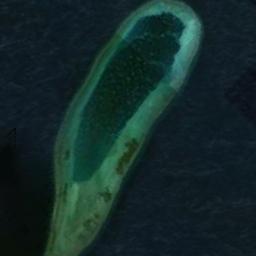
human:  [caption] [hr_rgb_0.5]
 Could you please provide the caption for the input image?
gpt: The long green island is surrounded by blue water, And the island’s green plants flourish .

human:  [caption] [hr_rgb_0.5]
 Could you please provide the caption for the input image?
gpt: There are many trees on the island .

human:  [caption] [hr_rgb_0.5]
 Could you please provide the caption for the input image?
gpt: The island with dense vegetation is surrounded by deep blue waters .

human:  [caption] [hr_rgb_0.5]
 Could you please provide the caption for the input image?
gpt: The island is surrounded by sea .

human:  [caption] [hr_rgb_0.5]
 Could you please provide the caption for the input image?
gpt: The green island is surrounded by blue water .